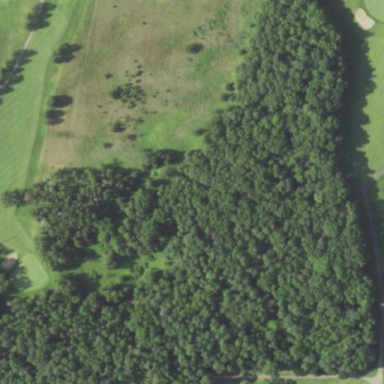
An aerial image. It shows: Mixed woodland with variety of leaf types and cycles.